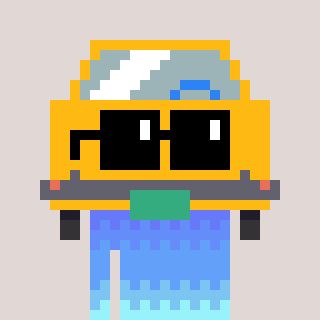
a pixel art character with square black sunglasses, a taxi-shaped head and a teal-colored body on a warm background